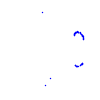
Particle: kaon